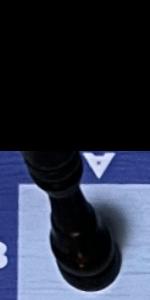
Label: Rook_Black